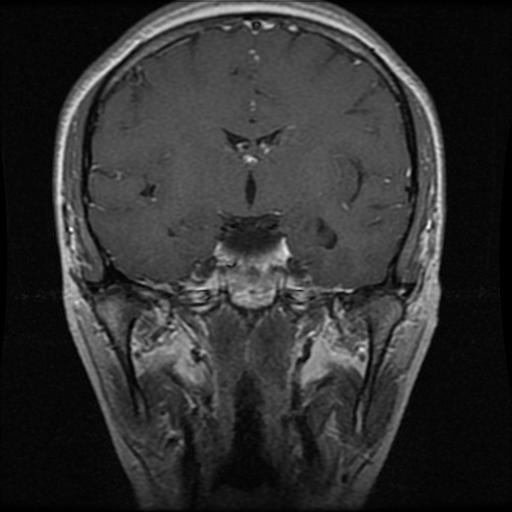
Label: pituitary